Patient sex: M
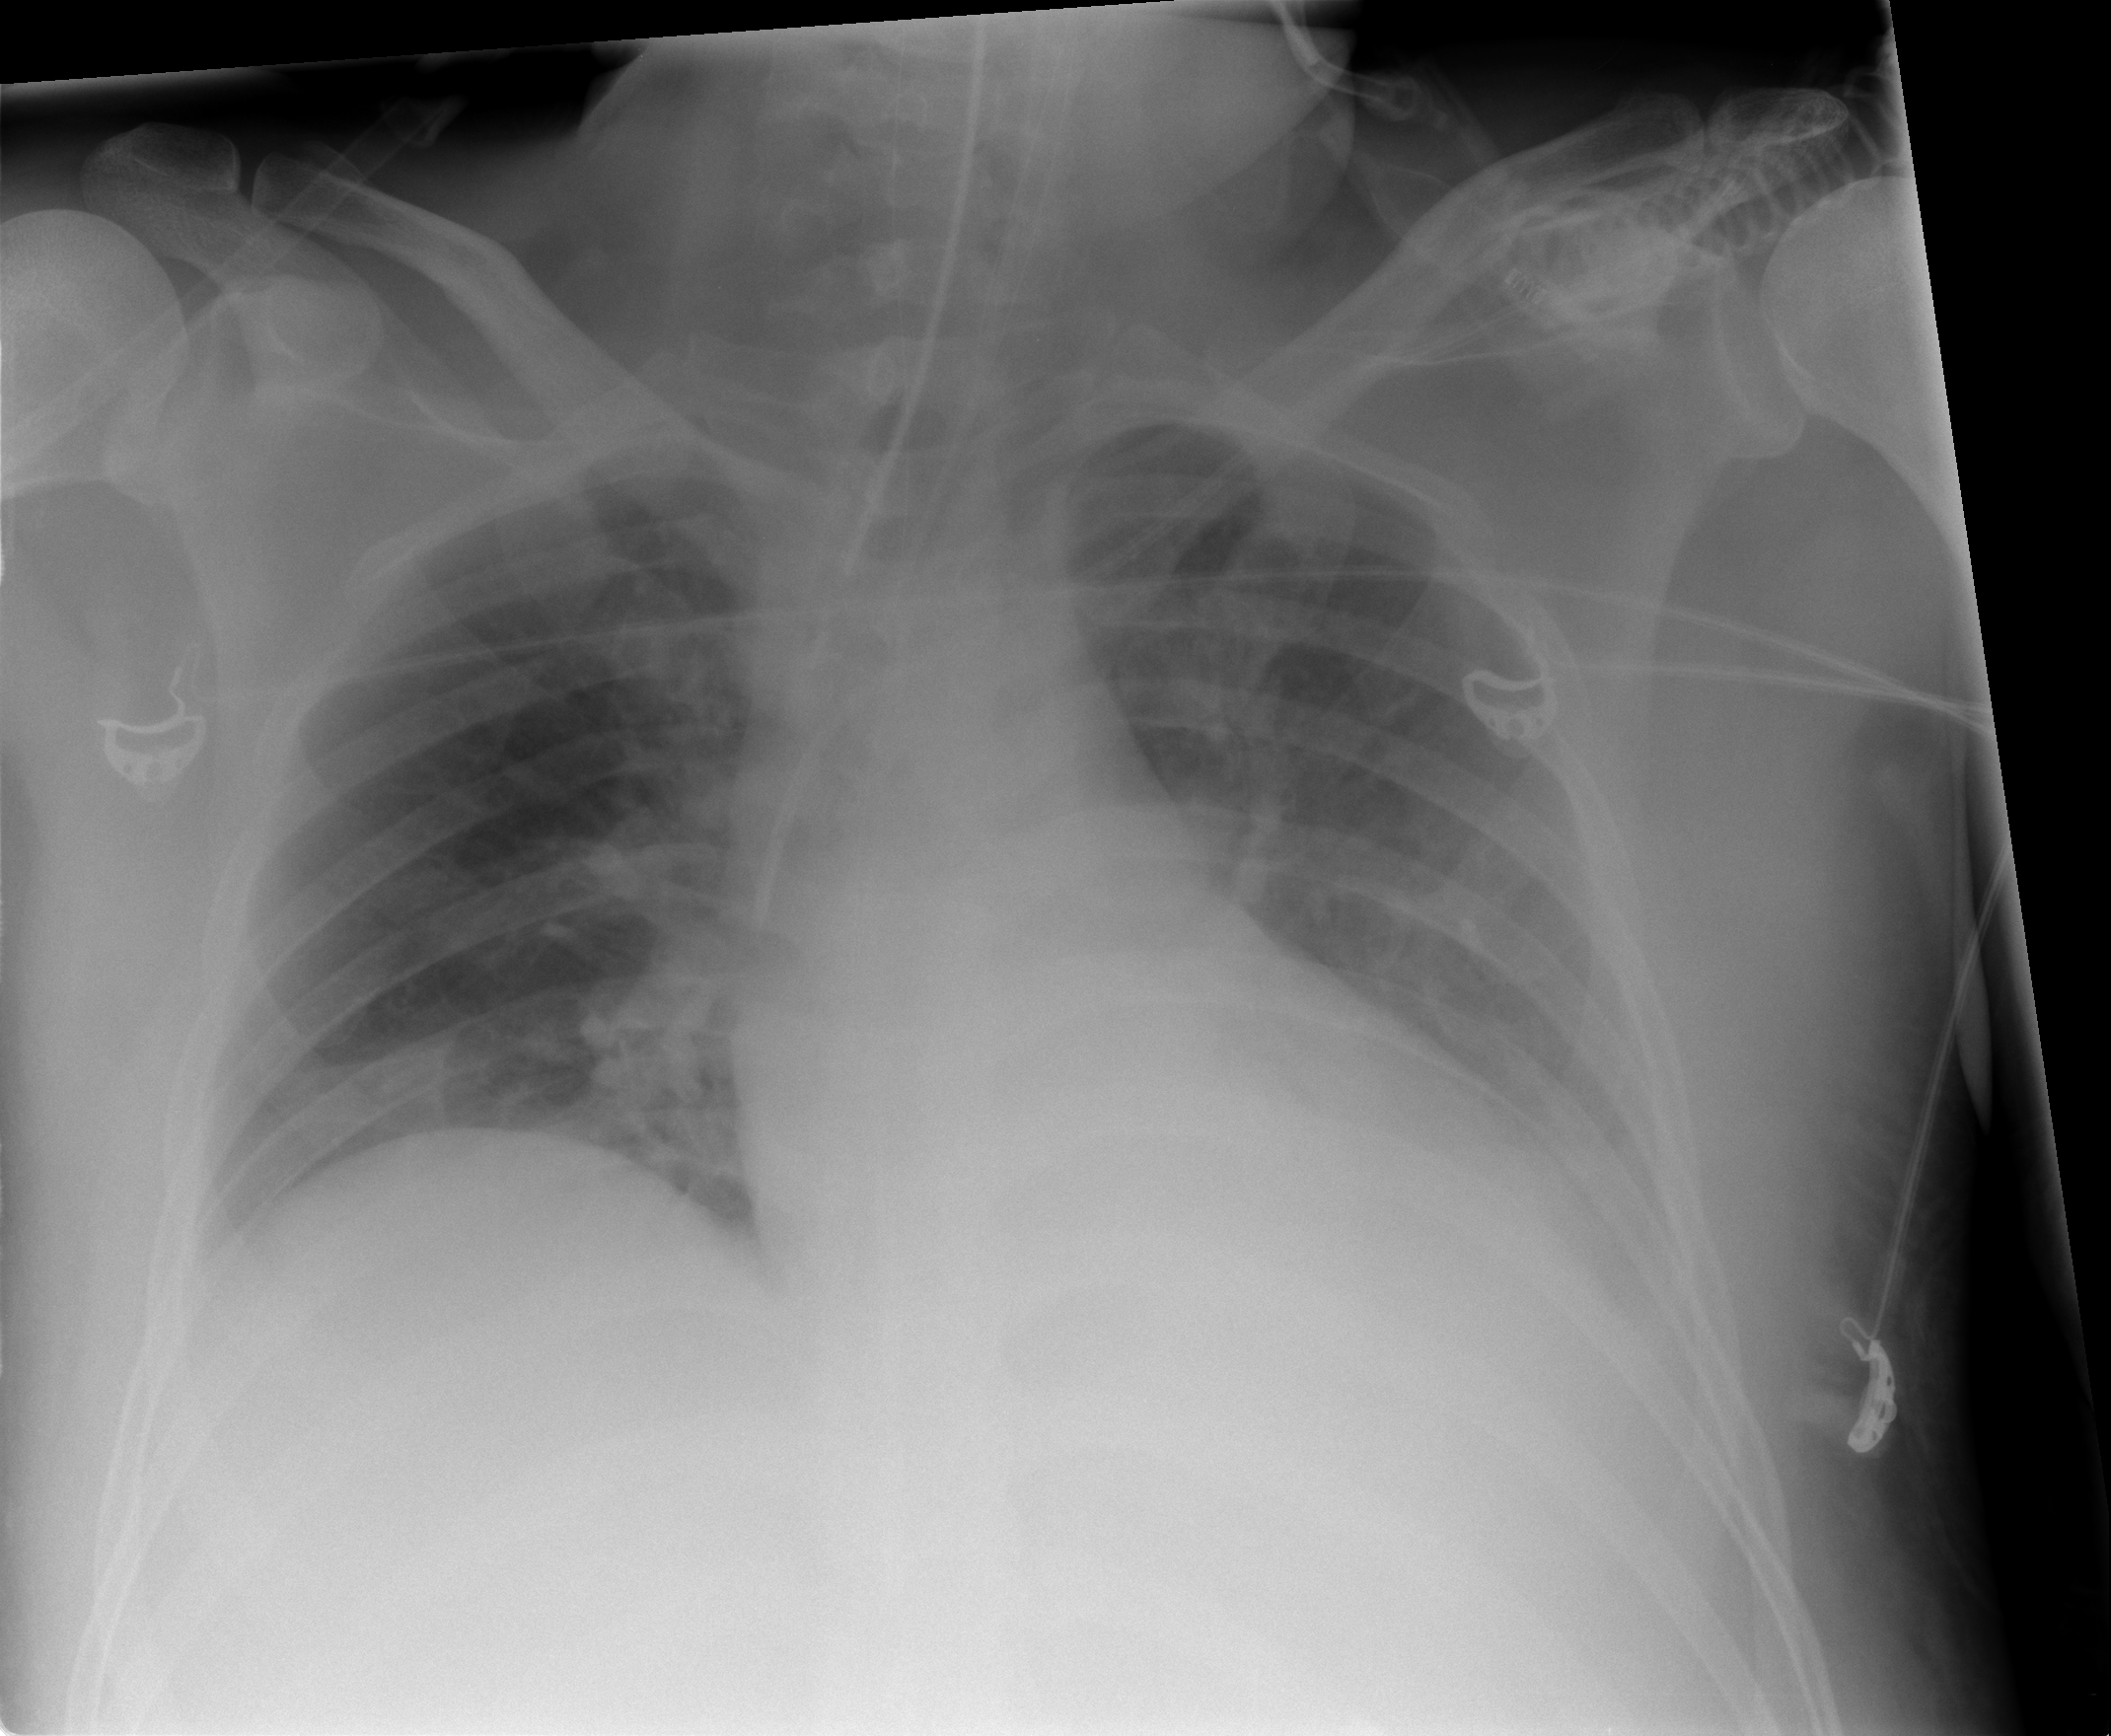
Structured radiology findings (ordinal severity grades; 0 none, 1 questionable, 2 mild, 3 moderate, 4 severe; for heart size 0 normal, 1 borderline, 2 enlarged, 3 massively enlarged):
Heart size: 0
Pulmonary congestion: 0
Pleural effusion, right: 0
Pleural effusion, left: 1
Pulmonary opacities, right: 0
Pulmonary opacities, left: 0
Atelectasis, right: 0
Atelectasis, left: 1